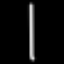
Label: line